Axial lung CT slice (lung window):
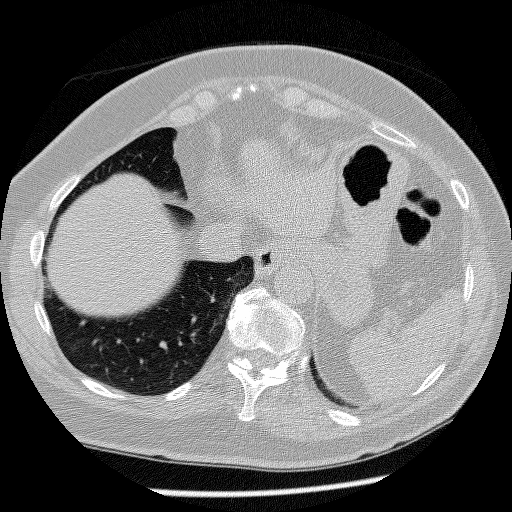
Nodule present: no